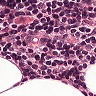
Metastatic tissue present: no